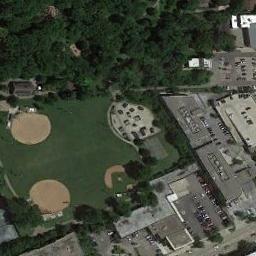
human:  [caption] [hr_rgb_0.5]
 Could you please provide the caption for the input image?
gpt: There are three baseball diamonds in the grass surrounded by the parking lot, Houses and forests .

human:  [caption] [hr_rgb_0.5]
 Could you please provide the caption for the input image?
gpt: There are neat rows of houses near the baseball field .

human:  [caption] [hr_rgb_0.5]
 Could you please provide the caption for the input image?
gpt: Three baseball diamonds next to the forest while some parking lots and houses beside .

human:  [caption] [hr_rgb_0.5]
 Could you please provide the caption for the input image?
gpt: There are three baseball diamonds between many buildings and trees .

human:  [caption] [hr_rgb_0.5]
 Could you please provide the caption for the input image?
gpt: Many trees are beside the two baseball diamonds .